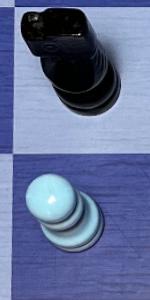
Label: Pawn_White